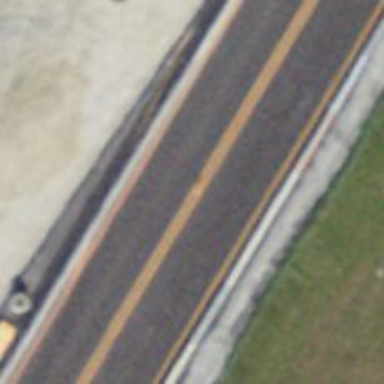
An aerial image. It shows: Asphalt motorway categorized as trunk road.